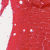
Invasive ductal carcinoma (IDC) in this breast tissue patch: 0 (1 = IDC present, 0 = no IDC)